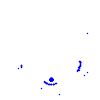
Particle: pion